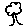
Label: tree